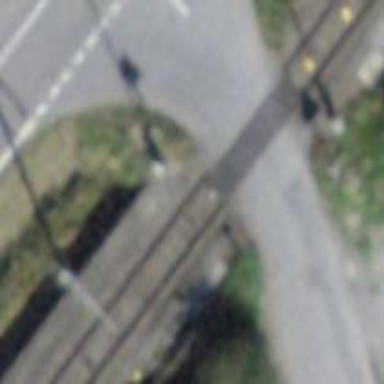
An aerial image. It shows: Level crossing along the railway.